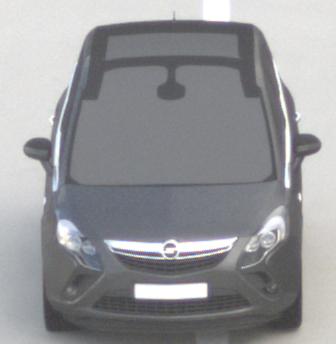
Make: Opel
Model: Zafira Tourer 1.8
Detailed model: Zafira (C) Tourer
Model produced from: 2012/01
Model produced until: 2015/06
Doors: 5
Color: gray
Road condition: dry road
Daytime: morning or afternoon
Contrast: low contrast